Question: I want to use a login method, but when I define and import, the browser returns not a function
'{code: -1, msg: "login is not a function", error: 500, errorMsg: "login is not a function"}'

I am a beginner, and my general logic is to call login from the first piece of code. The login is written in the second section of code, and then the second section will call the function of the third section of SQL
'''
const express = require('express')
const Result=require('../models/Result')
const login=require('../services/user')
// const debug = require('../utils/constant').debug
const router = express.Router()
router.post('/login', function(req, res) {
console.log('/user/login', req.body)
// debug && console.log(sql);
const {username,password}=req.body
login(username,password).then(user=>{
if(!user||user.length ===0){
new Result('Deng Lu Cheng Gong ').success(res)
}else{
new Result('Deng Lu Shi Bai ').fail(res)
}
})
})
module.exports = router
'''
'./services/user'
'''
const {querySql}=require('../db')
return function login(username,password){
querySql("select * from admin_user where username='${username}' and password='${password}'").then(results =>{
}).catch(err =>{
console.log(err);
})
}
module.exports={
}
'''
and './db/index.js'
'''
const mysql =require('mysql')
const config =require('./config')
function connect() {
return mysql.createConnection({
host:config.host,
user:config.user,
password:config.password,
database:config.database,
multipleStatements: true
})
}
function querySql(sql){
const conn =connect()
return new Promise((resolve,reject)=>{
try{
conn.query(sql,(err,results) => {
if(err){
reject(err)
}else{
resolve(results)
}
})
}catch(e){
reject(e)
}finally{
conn.end()
}
})
}
module.exports={
connect,
querySql
}
'''
new err
'''
querySql("select * from admin_user'")
^
TypeError: querySql is not a function
at login (/Users/dujinyang/admin-imooc-node/services/user.js:3:3)
at Object.<anonymous> (/Users/dujinyang/admin-imooc-node/services/user.js:7:17)
'''
and new querySql
'''
const mysql =require('mysql')
const config =require('./config')
function connect() {
return mysql.createConnection({
host:config.host,
user:config.user,
password:config.password,
database:config.database,
multipleStatements: true
})
}
function querySql(sql){
const conn =connect()
return new Promise((resolve,reject)=>{
try{
conn.query(sql,(err,results) => {
if(err){
reject(err)
}else{
resolve(results)
}
})
}catch(e){
reject(e)
}finally{
conn.end()
}
})
}
exports.querySql = querySql();
'''
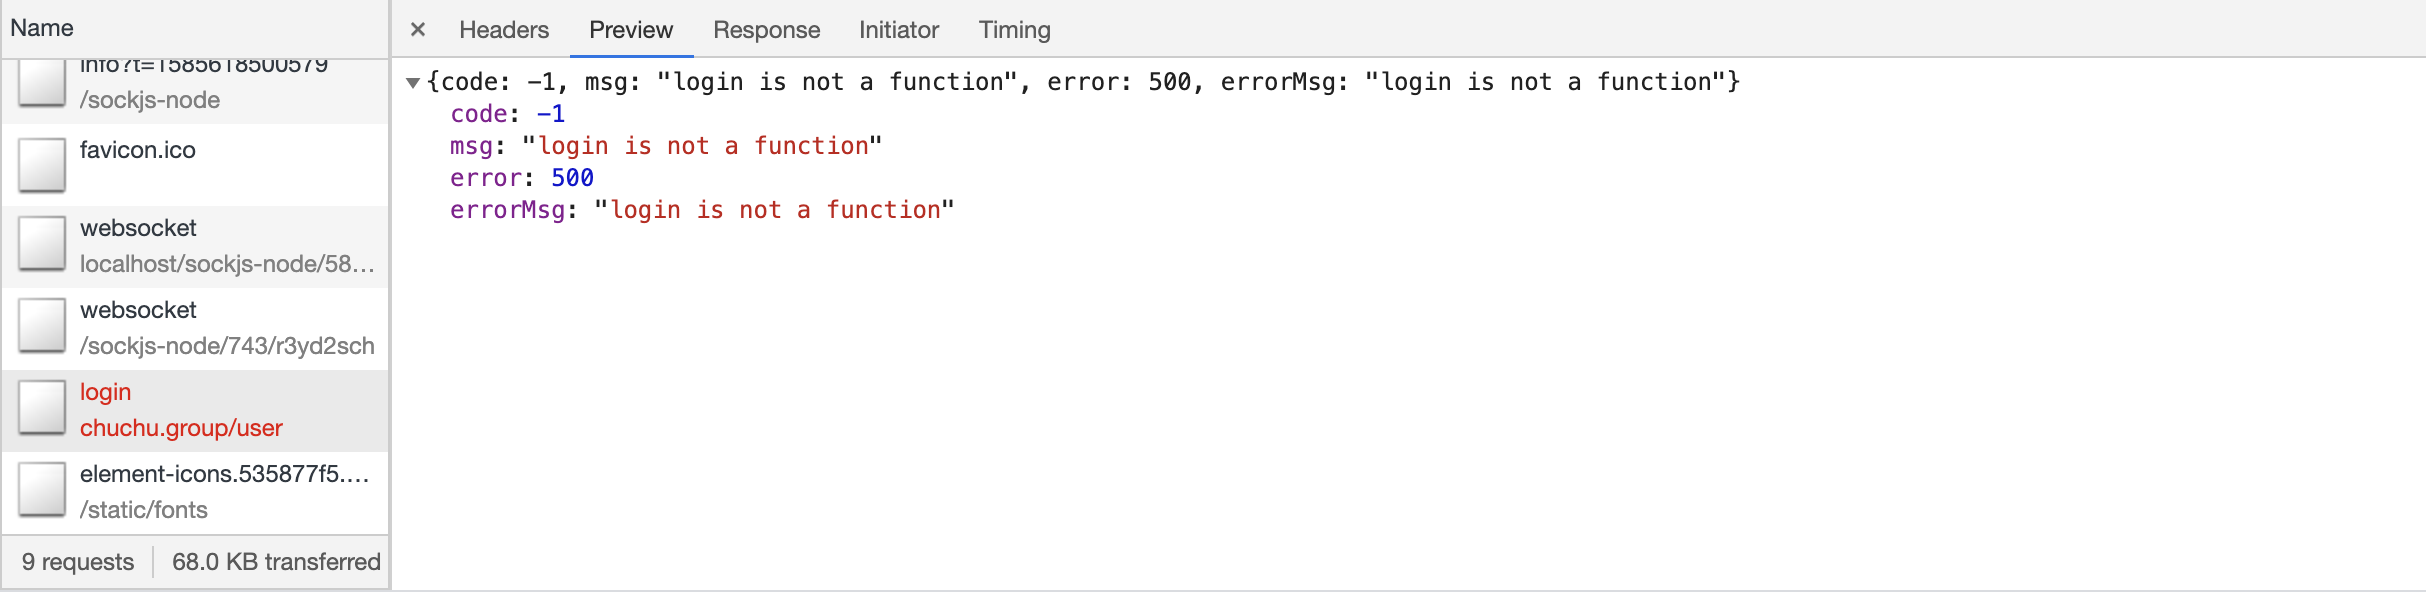
Answer: Functions in NodeJS are exported, not returned.
'''
function login(username,password){
querySql('select * from admin_user where username=${username} and password=${password}')
.then(results =>{})
.catch(err =>{ console.log(err); })
}
exports.login = login();
'''
Then
'''
const {login} = require('../services/user');
'''